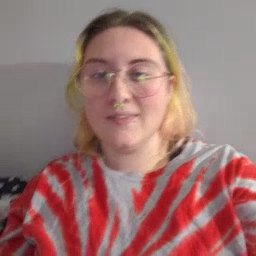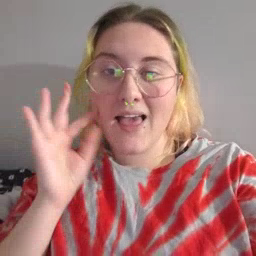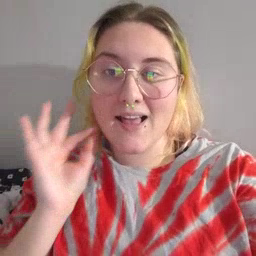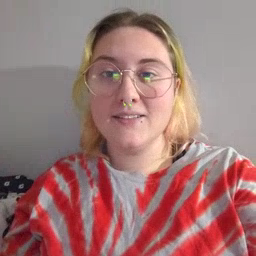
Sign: cat